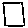
Label: square